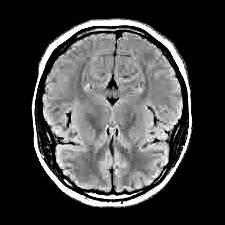
Label: notumor